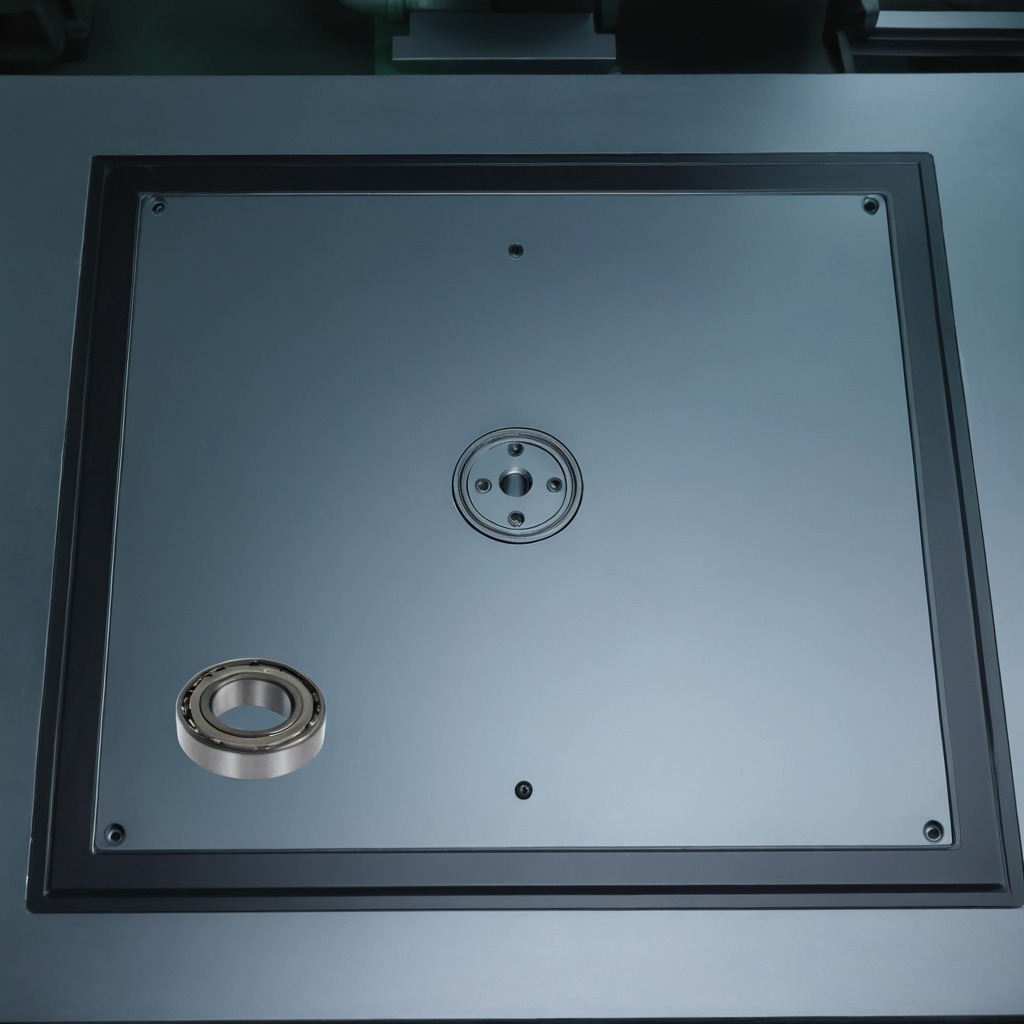
A metal ball bearing is lying on a metal table in a machine shop under fluorescent lights.